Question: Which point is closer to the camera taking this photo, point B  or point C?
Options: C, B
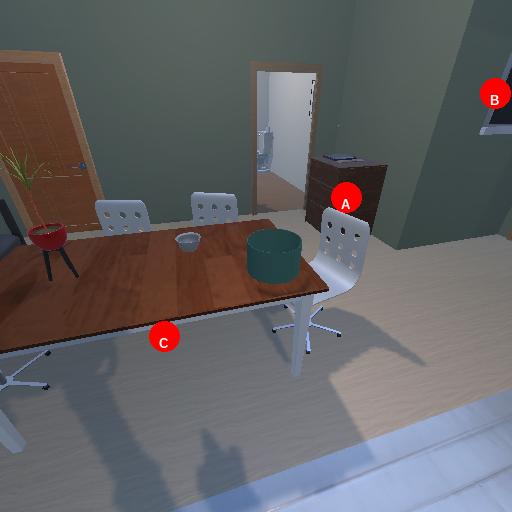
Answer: C